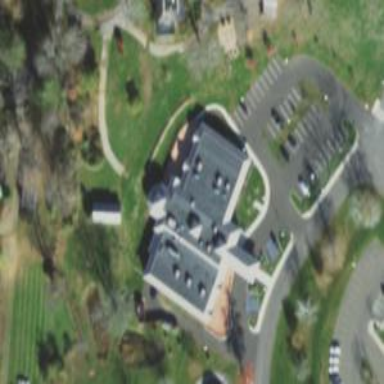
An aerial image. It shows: Event venue building.